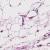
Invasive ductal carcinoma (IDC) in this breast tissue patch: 0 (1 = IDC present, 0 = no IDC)